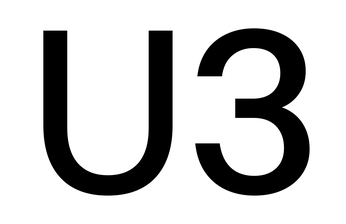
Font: InstrumentSans_Medium